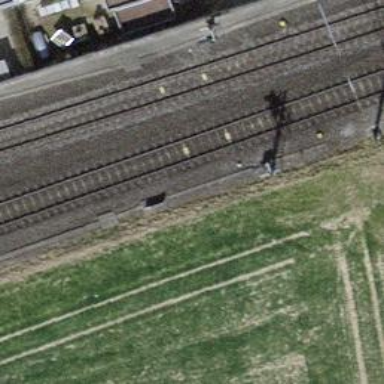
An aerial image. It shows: Single railway track with electrified contact line.